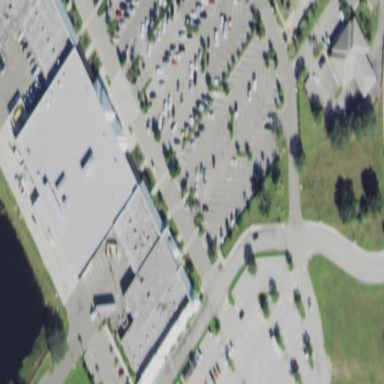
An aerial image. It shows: Mall building.